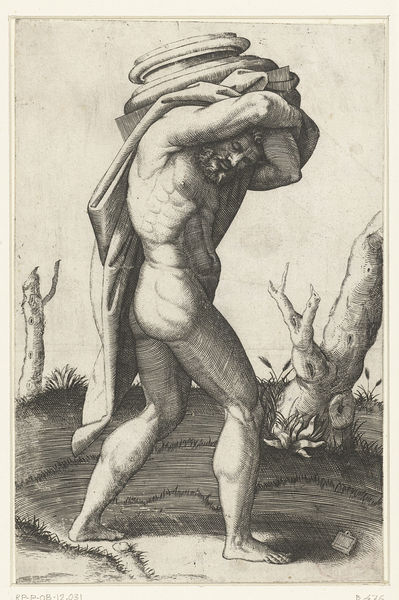
Titel: Naakte man draagt basis van zuil op zijn rug
Künstler: Marcantonio Raimondi
Standort: Amsterdam
Institution: Rijksmuseum
Schlagwörter: homme, arbre, vase, campagne, pot, drap, dieu, nu, cmagne, sisythus, trunck